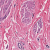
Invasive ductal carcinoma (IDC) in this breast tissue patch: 0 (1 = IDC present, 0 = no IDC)